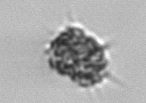
Label: Dictyocha